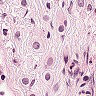
Metastatic tissue present: yes